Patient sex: M
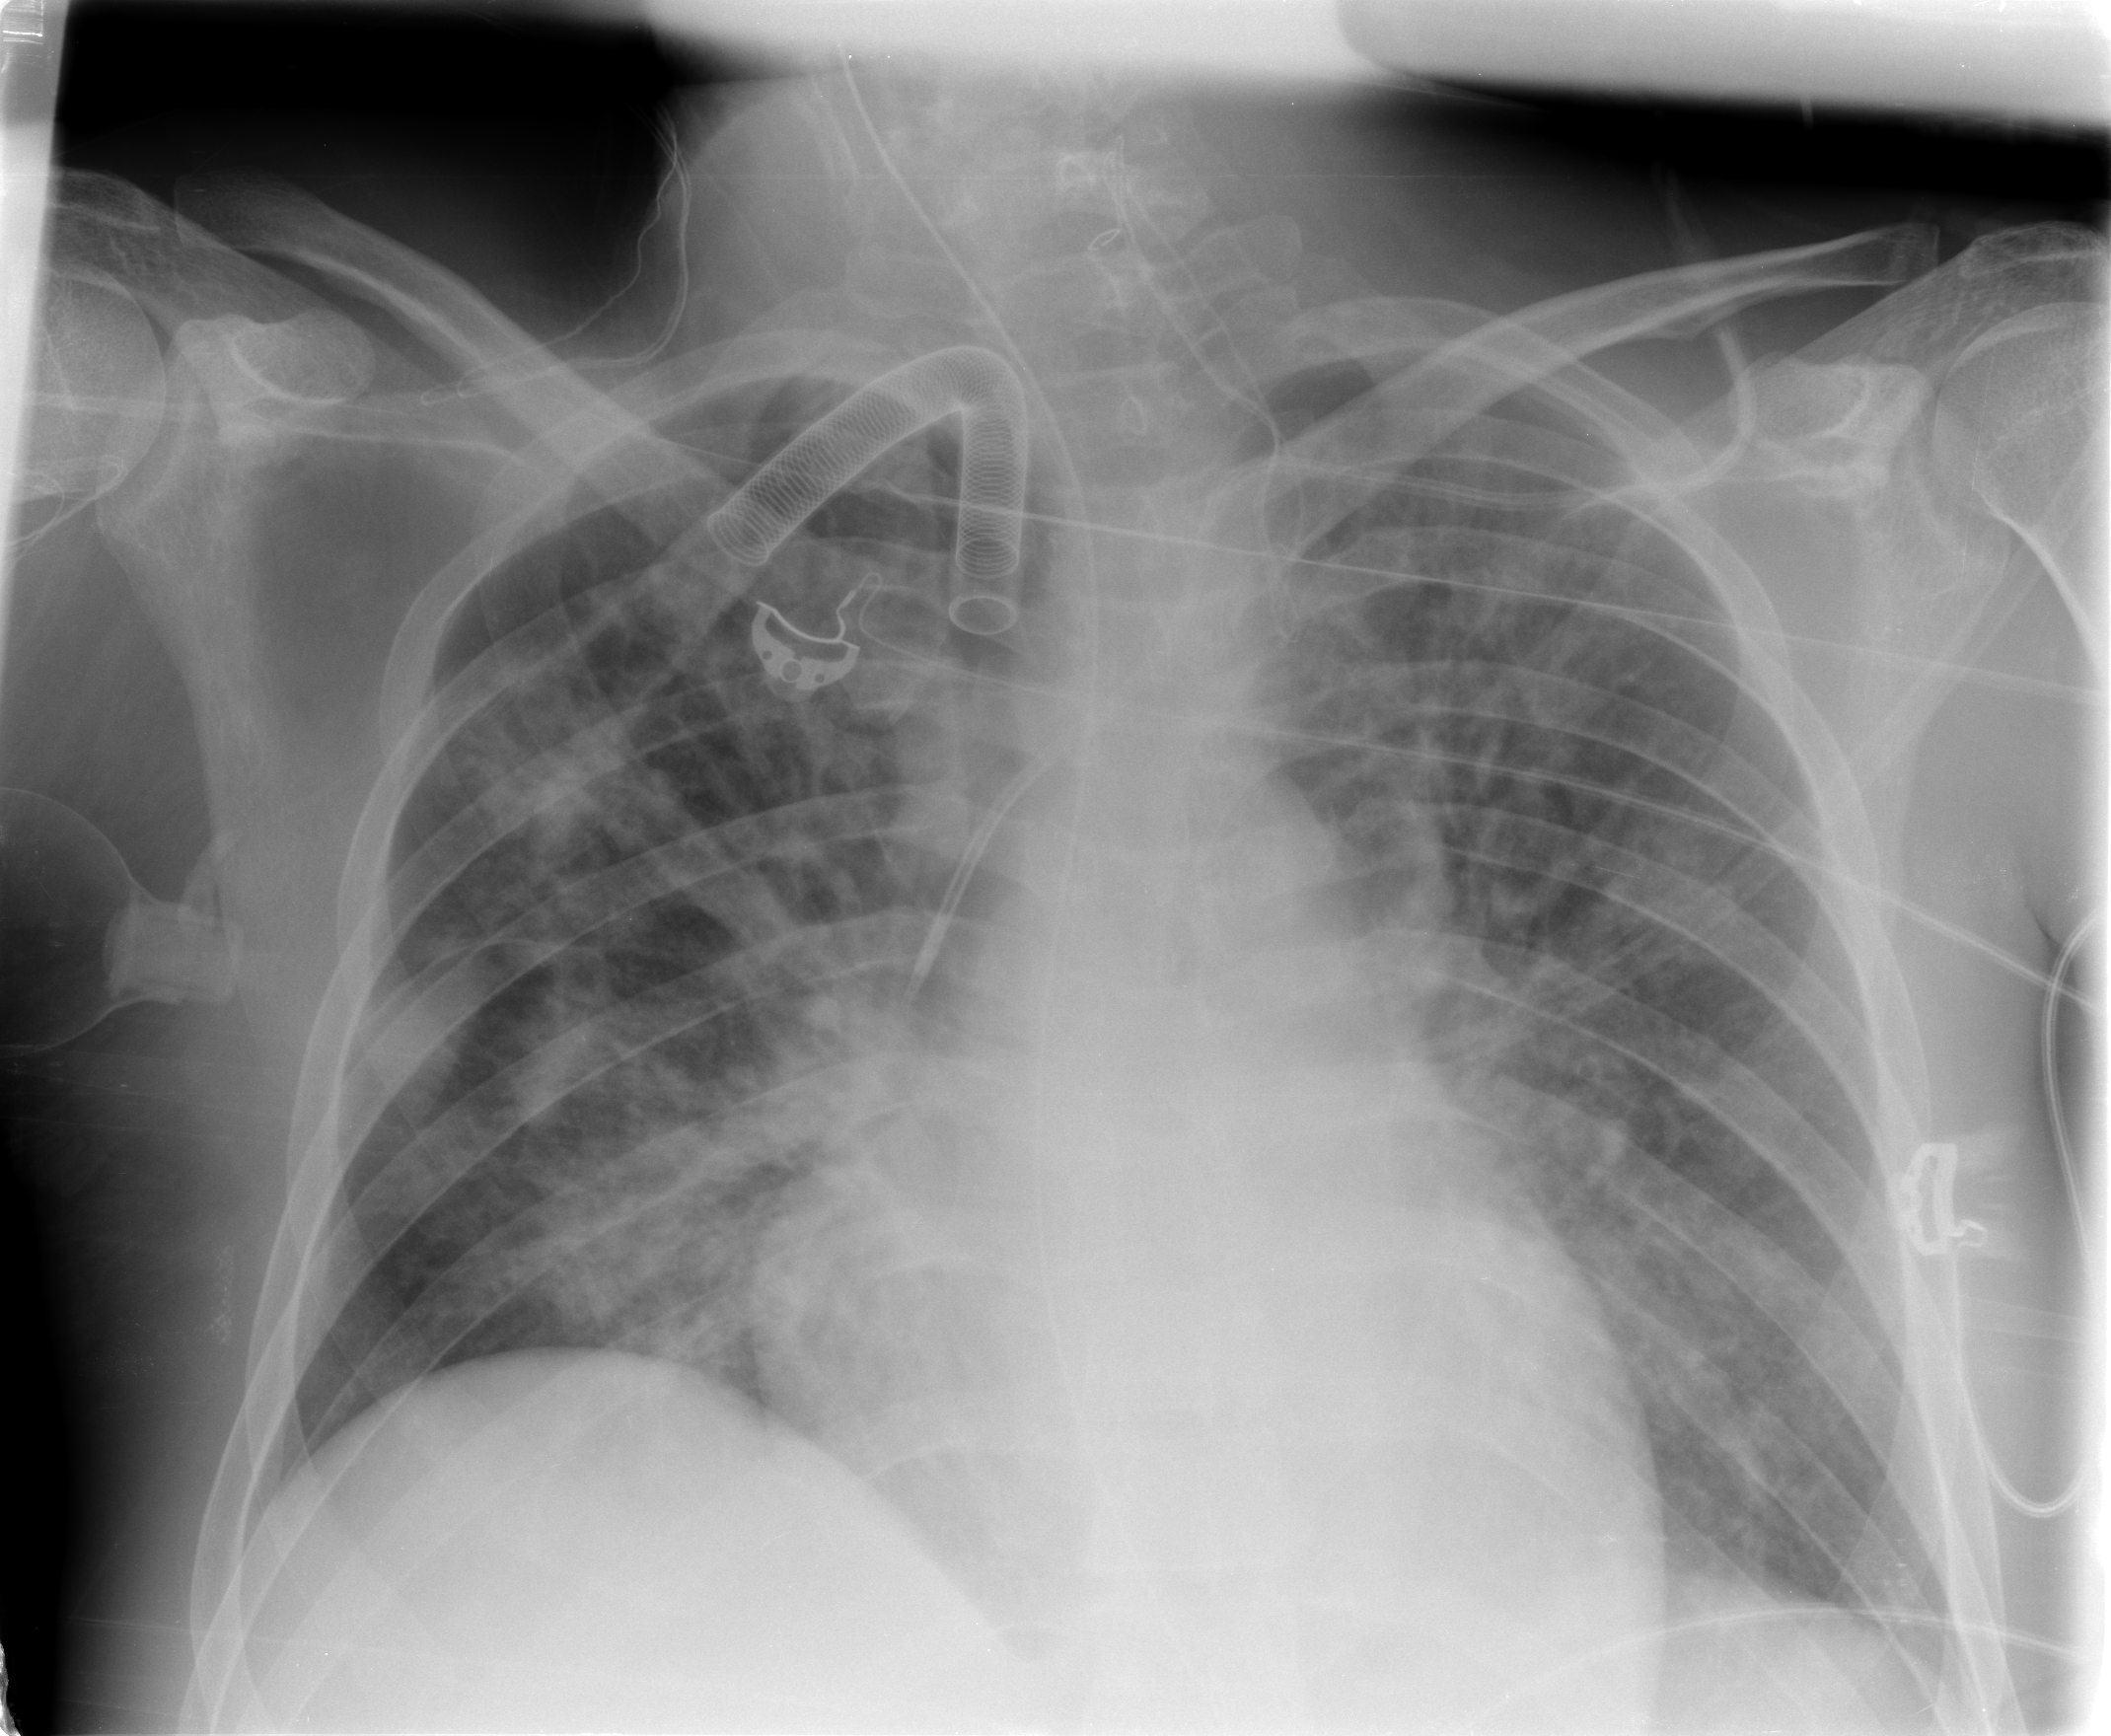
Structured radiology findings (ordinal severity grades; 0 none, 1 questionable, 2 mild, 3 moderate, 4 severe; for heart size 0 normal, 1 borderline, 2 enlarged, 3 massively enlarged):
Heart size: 2
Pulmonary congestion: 2
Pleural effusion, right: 0
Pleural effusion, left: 0
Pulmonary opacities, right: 4
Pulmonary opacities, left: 3
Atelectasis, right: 2
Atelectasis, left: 2